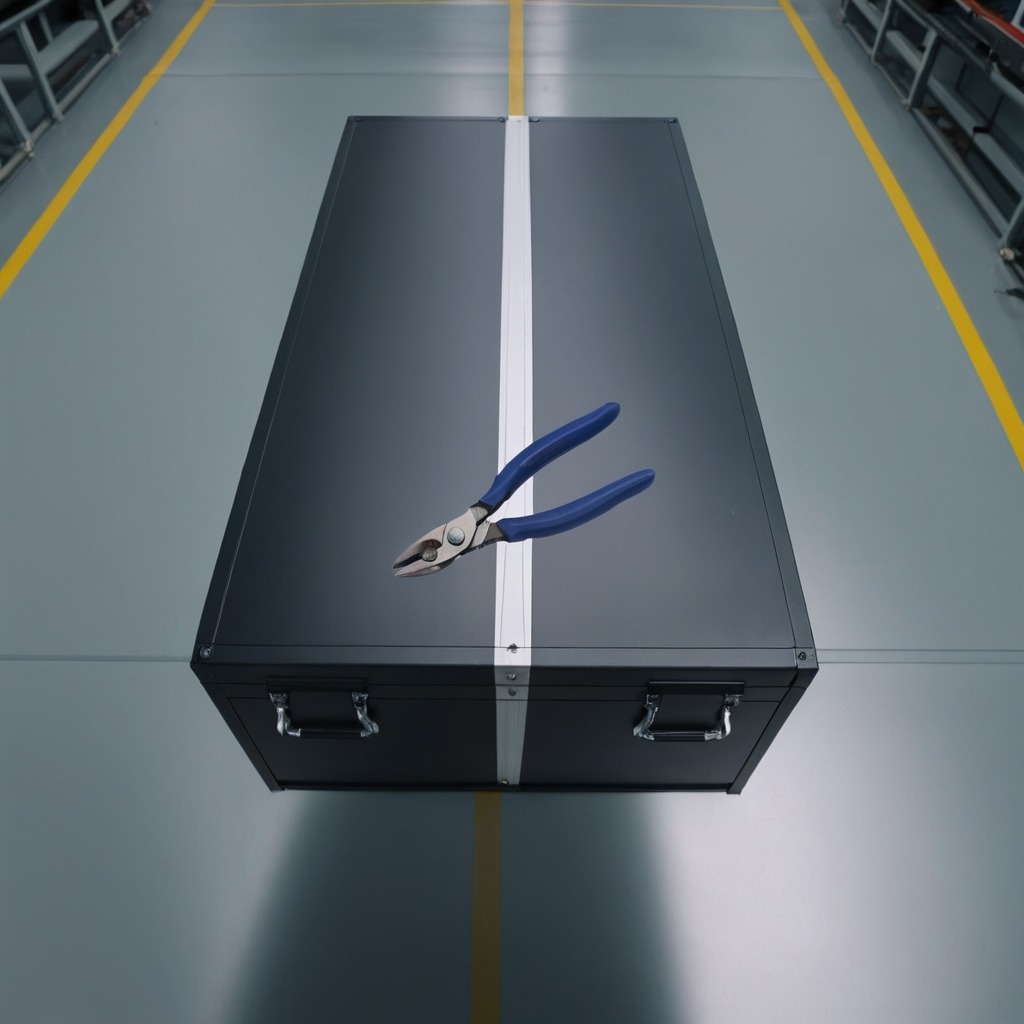
A plier is lying on the toolbox surface in an airplane hangar workshop 8K.